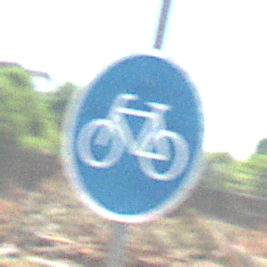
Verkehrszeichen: Radweg
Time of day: Midday
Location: Outdoor (Nature)
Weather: Clear
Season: NotSpecified
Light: Natural